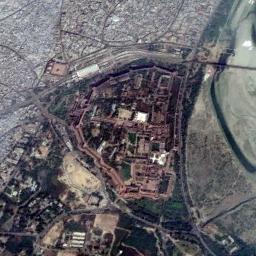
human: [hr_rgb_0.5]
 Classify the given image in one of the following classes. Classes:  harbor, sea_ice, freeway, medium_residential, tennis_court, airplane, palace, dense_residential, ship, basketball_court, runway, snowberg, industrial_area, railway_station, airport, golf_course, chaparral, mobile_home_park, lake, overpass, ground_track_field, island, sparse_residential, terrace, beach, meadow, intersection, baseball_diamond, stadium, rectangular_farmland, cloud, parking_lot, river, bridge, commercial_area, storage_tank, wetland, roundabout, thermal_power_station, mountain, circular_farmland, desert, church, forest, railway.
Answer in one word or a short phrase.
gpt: palace